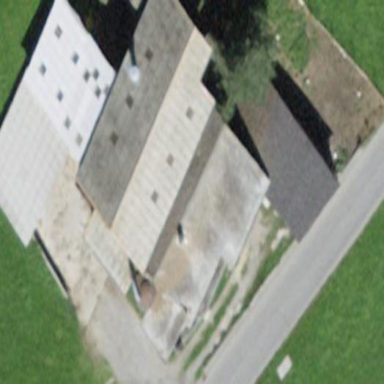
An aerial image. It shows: Building with tiled roof.